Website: lowes
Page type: cart
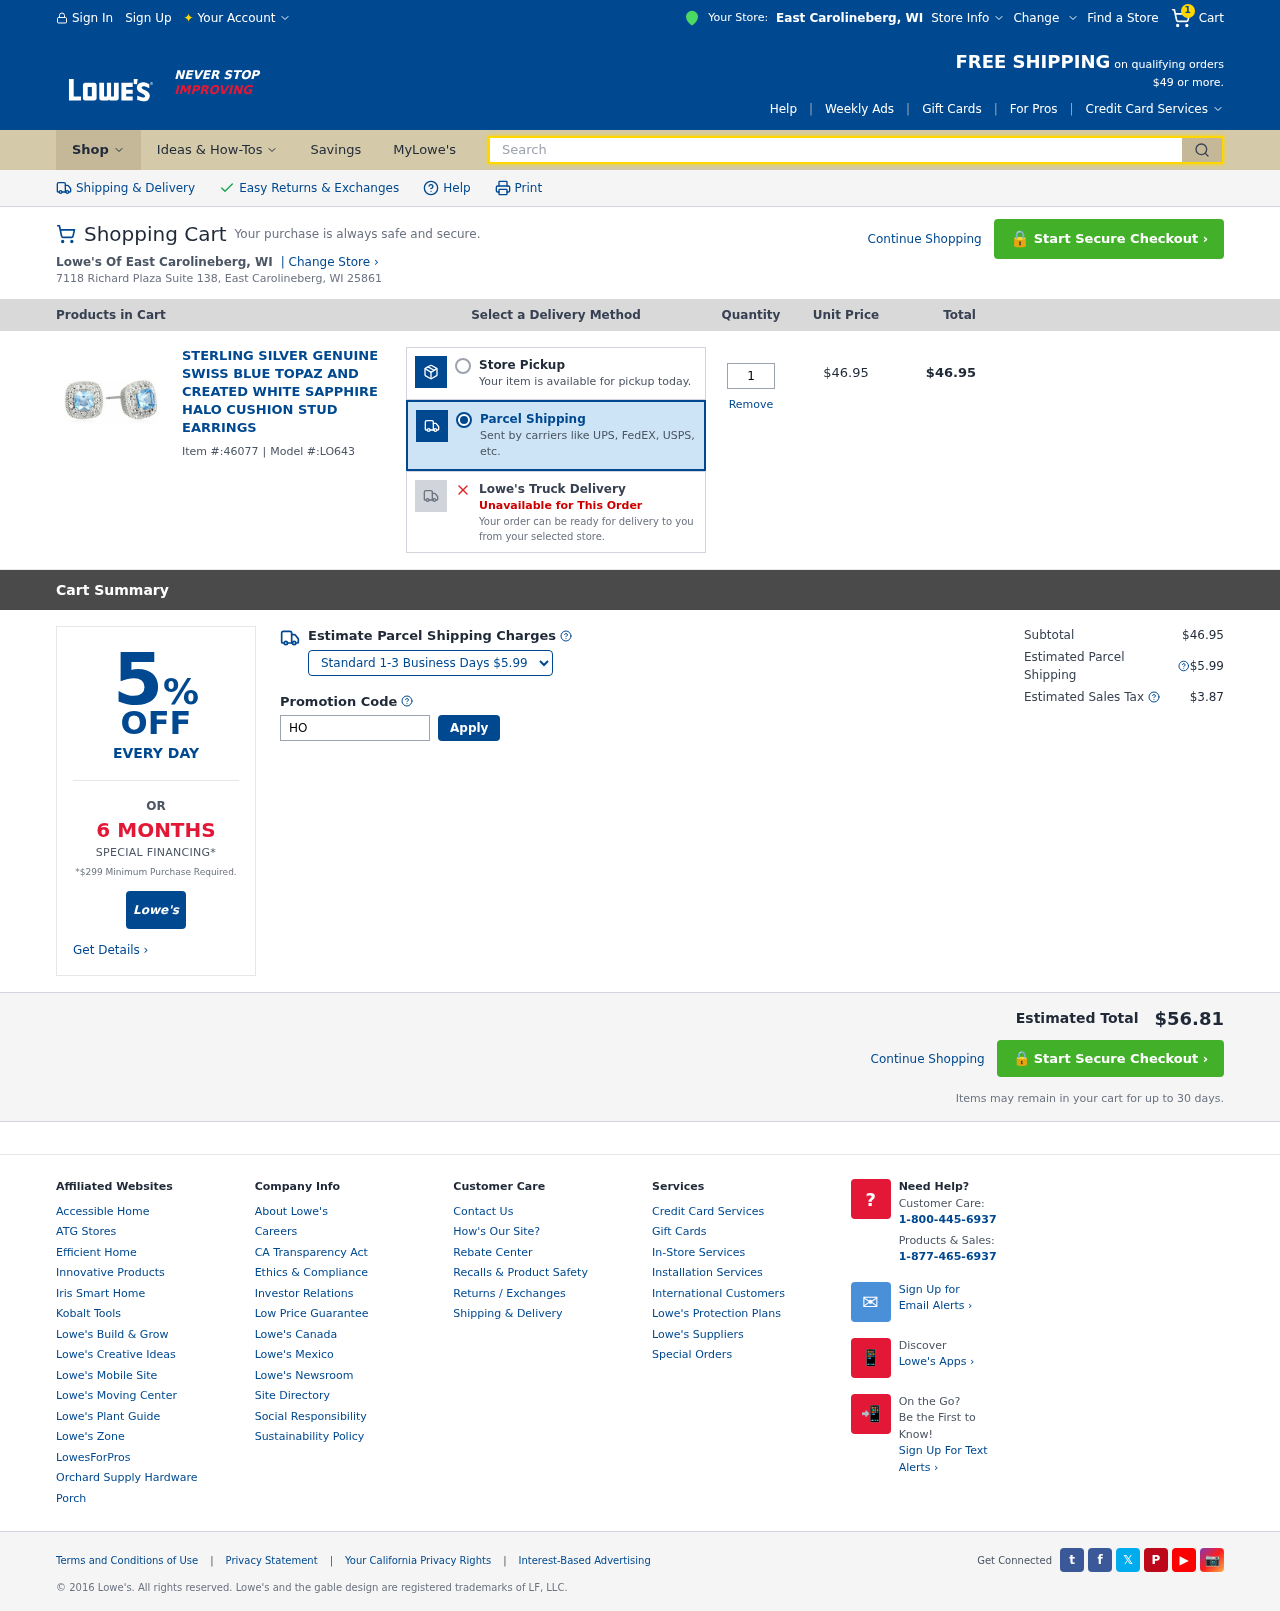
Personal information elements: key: PII_CITY
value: East Carolineberg
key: PII_STATE_ABBR
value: WI
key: PII_STREET
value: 7118 Richard Plaza Suite 138
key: PII_CITY_STATE_ZIP
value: East Carolineberg, WI 25861
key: PII_PROMO_CODE
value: HOLIDAY92
Product elements: key: PRODUCT1_NAME
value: Sterling Silver Genuine Swiss Blue Topaz and Created White Sapphire Halo Cushion Stud Earrings
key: PRODUCT1_PRICE
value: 46.95
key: PRODUCT1_QUANTITY
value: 1
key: PRODUCT1_ITEM_ID
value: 46077
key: PRODUCT1_MODEL_ID
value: LO643
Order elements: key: ORDER_NUM_ITEMS
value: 1
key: ORDER_ITEM_TOTAL
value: $46.95
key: ORDER_SUBTOTAL
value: $46.95
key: ORDER_SHIPPING_COST
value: $5.99
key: ORDER_TAX
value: $3.87
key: ORDER_TOTAL
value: $56.81
Search elements: key: HEADER_SEARCH
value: Search